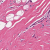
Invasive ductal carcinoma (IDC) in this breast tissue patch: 0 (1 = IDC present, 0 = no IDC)